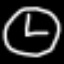
Label: clock